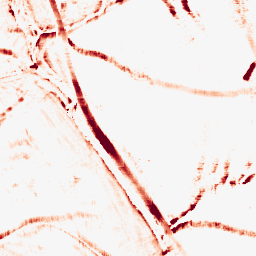
Category: morphological
Decomposition family: morphological_rect
Decomposition parameters: operation: opening
width: 10
height: 10
Upsampling method: bspline
Upsampling parameters: scale: 2
Upsampling scale: 2